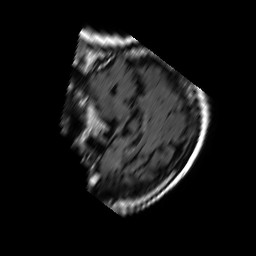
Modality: FLAIR
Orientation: sagittal
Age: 55
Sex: female
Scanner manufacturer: philips
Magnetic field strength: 1.5 T
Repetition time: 6 s
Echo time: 0.12 s